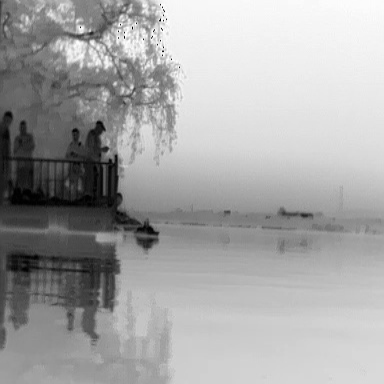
There is a warship in the infrared image.